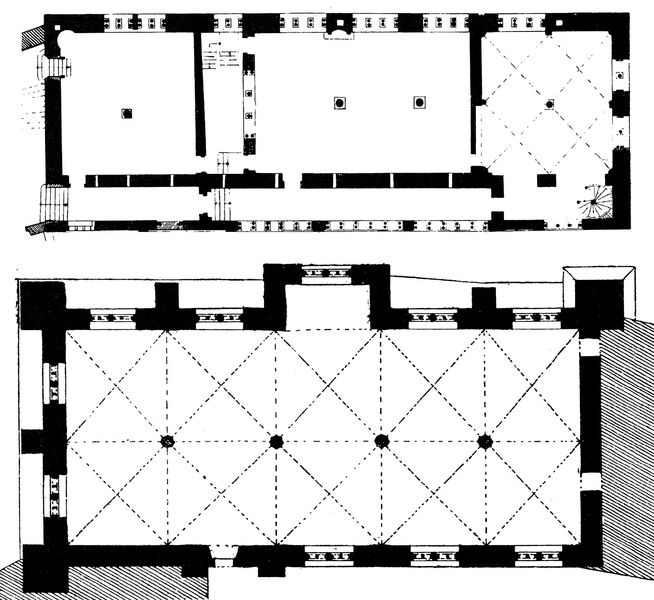
Titel: Wartburg
Standort: Eisenach (EU - D - Thüringen)
Schlagwörter: weiß, fenster, pfeiler, raum, schwarz, skizze, säulen, tür, zeichnung, zimmer, gebäude, haus, architektur, balkon, linien, saal, treppe, treppen, wände, eingang, eingänge, räume, entwurf, ecken, quadrate, kreuze, gut, plan, wendeltreppe, stockwerke, quadrat, grundriss, gänge, nebengebäude, hauptgebäude, kreuzbogen, quadre, tgreppen, aquadrate, gängre